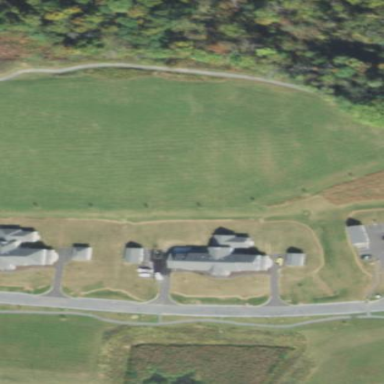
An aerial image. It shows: Grassy area designated as golf fairway.